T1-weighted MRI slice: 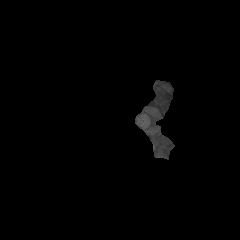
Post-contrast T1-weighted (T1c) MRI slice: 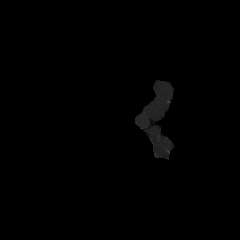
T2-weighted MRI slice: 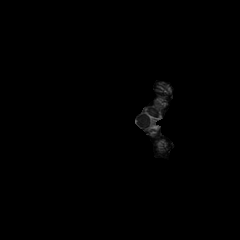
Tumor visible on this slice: no